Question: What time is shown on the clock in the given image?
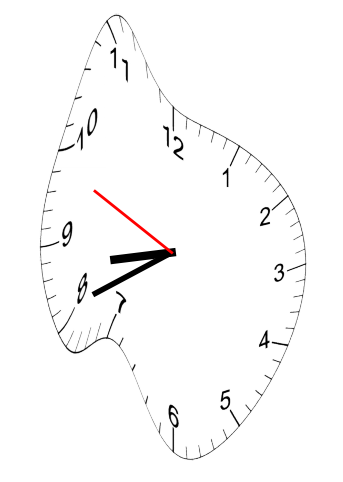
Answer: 08:40:49